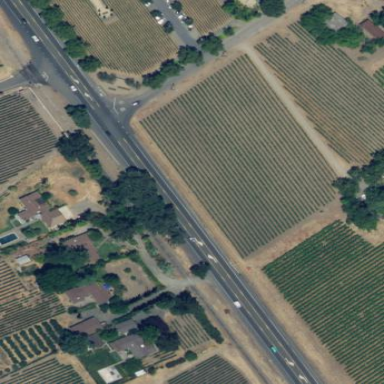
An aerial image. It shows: Vineyard growing grapes.